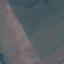
Land use / land cover: AnnualCrop